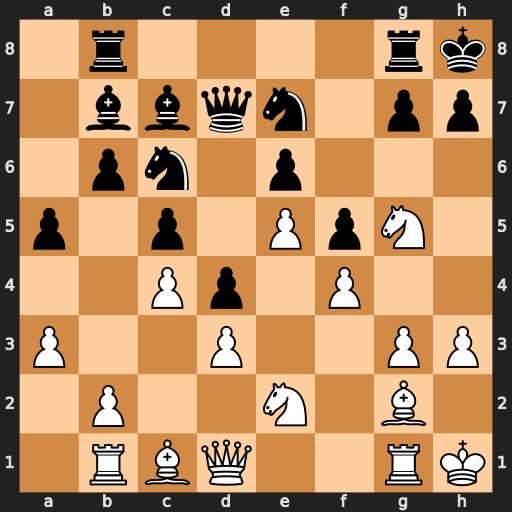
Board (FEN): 1r4rk/1bbqn1pp/1pn1p3/p1p1PpN1/2Pp1P2/P2P2PP/1P2N1B1/1RBQ2RK
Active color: w
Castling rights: -
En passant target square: -
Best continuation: Nf7#